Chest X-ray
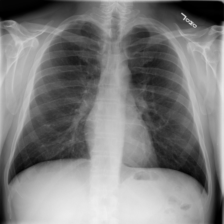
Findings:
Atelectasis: negative
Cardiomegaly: negative
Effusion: negative
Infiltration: positive
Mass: negative
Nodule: negative
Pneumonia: negative
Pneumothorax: negative
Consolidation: negative
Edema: negative
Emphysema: negative
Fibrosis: negative
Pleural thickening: negative
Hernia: negative